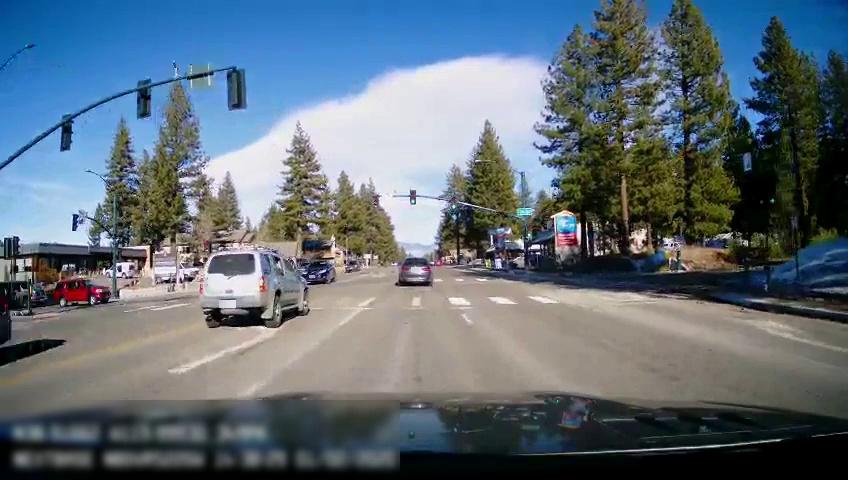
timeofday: Day
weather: Sunny
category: Drivable Space
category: Vehicles | Car
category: Vehicles | Car
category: Vehicles | SUV
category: Vehicles | SUV
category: Vehicles | SUV
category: Vehicles | Car
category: Vehicles | SUV
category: Vehicles | Truck
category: Vehicles | SUV
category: Lanes | Opposite Lane
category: Lanes | Opposite Lane
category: Lanes | Current Lane
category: Traffic | Signs
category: Traffic | Lights
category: Traffic | Lights
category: Traffic | Lights
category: Traffic | Lights